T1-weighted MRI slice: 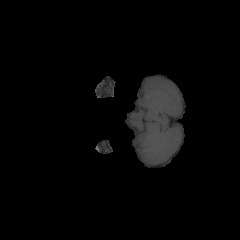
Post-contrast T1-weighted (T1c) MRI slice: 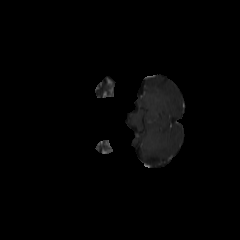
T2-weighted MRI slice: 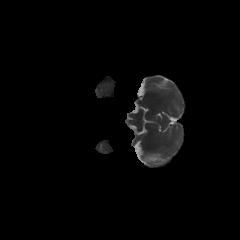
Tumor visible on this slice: no